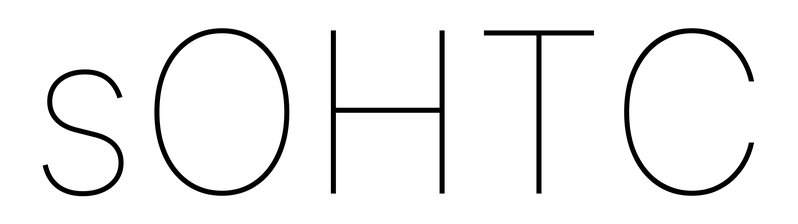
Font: Inter_Thin